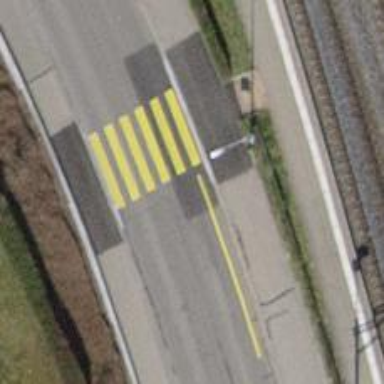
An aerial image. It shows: Marked crossing with zebra stripes on the road.